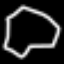
Label: octagon